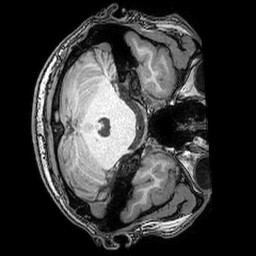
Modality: T1w
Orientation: axial
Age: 22
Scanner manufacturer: philips
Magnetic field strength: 3 T
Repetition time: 0.007 s
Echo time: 0.003501 s